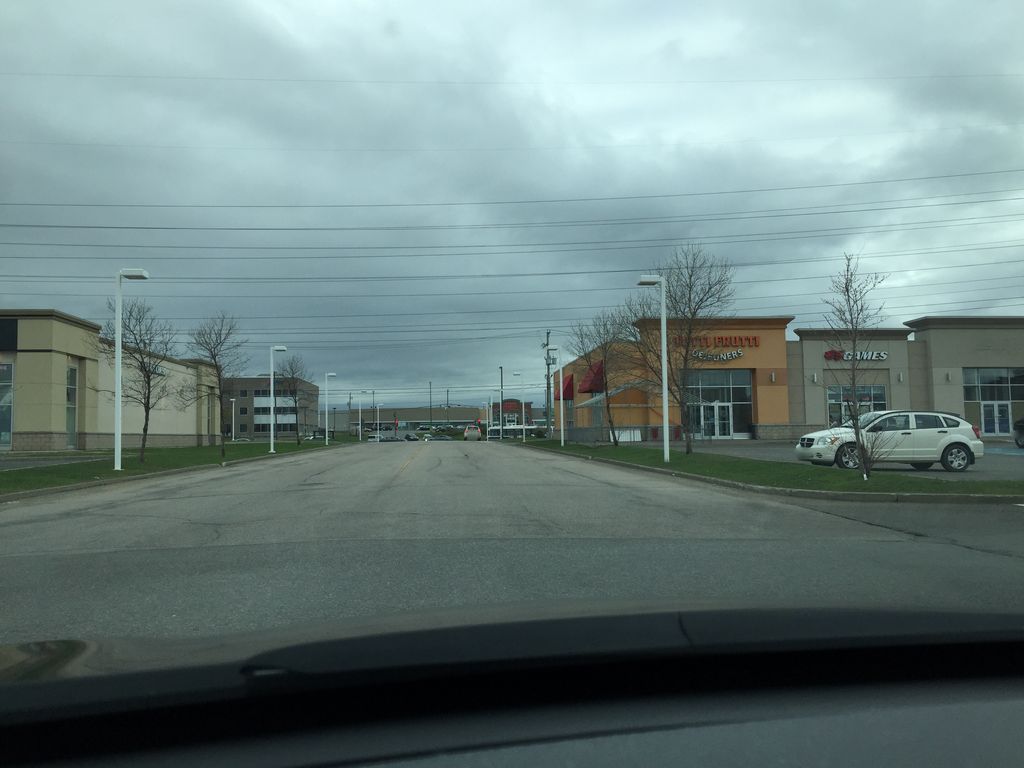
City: quebec_city